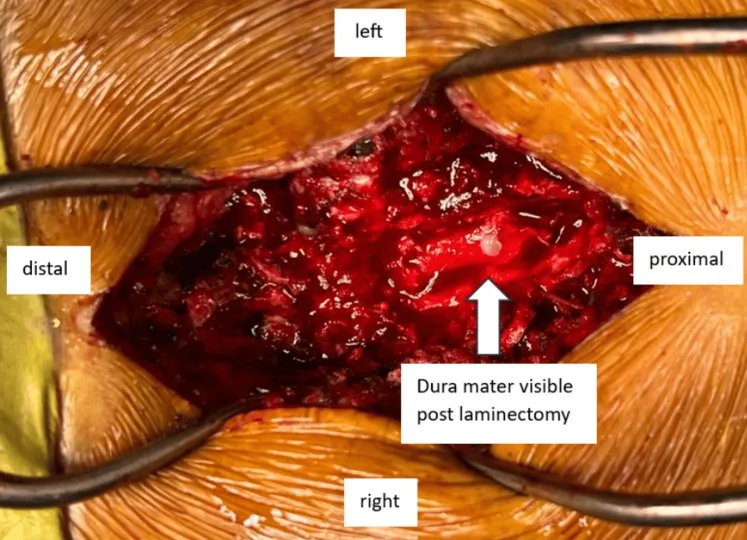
The intraoperative clinical picture demonstrates successful decompression of the spinal cord following laminectomy from C4 to C6, with an intact dura mater and no evidence of cerebrospinal fluid leakage.
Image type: medical_photograph (other_medical_photograph)